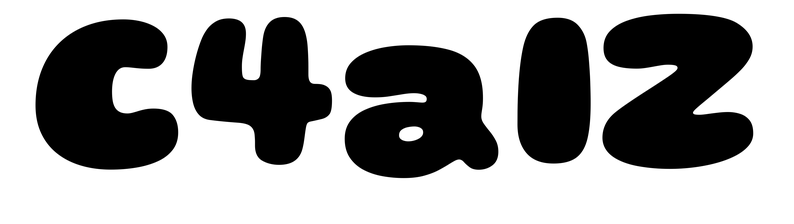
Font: Gluten_Black